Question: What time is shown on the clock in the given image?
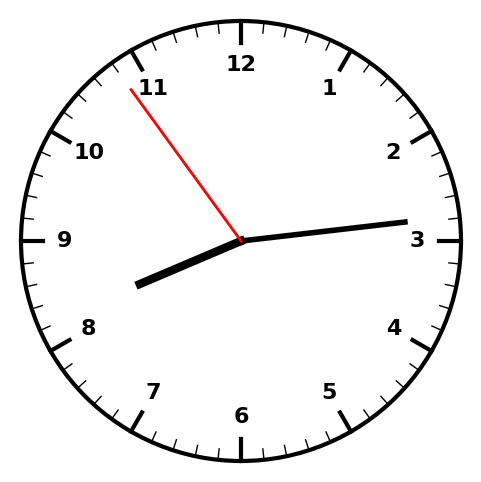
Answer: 08:13:54